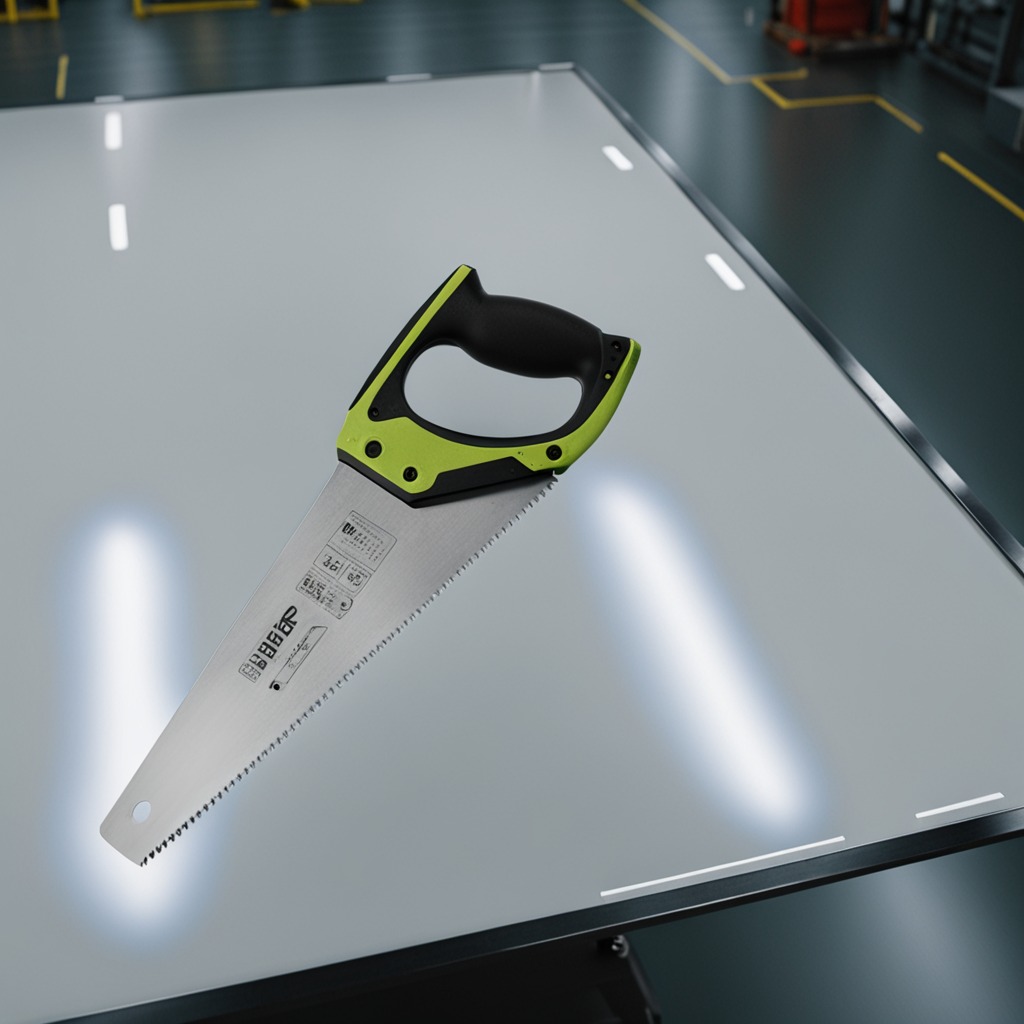
A metal saw is lying on the high-gloss table.